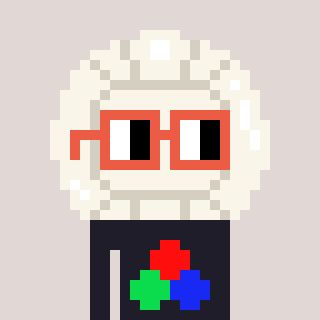
a pixel art character with square orange glasses, a volleyball-shaped head and a grayscale-colored body on a warm background